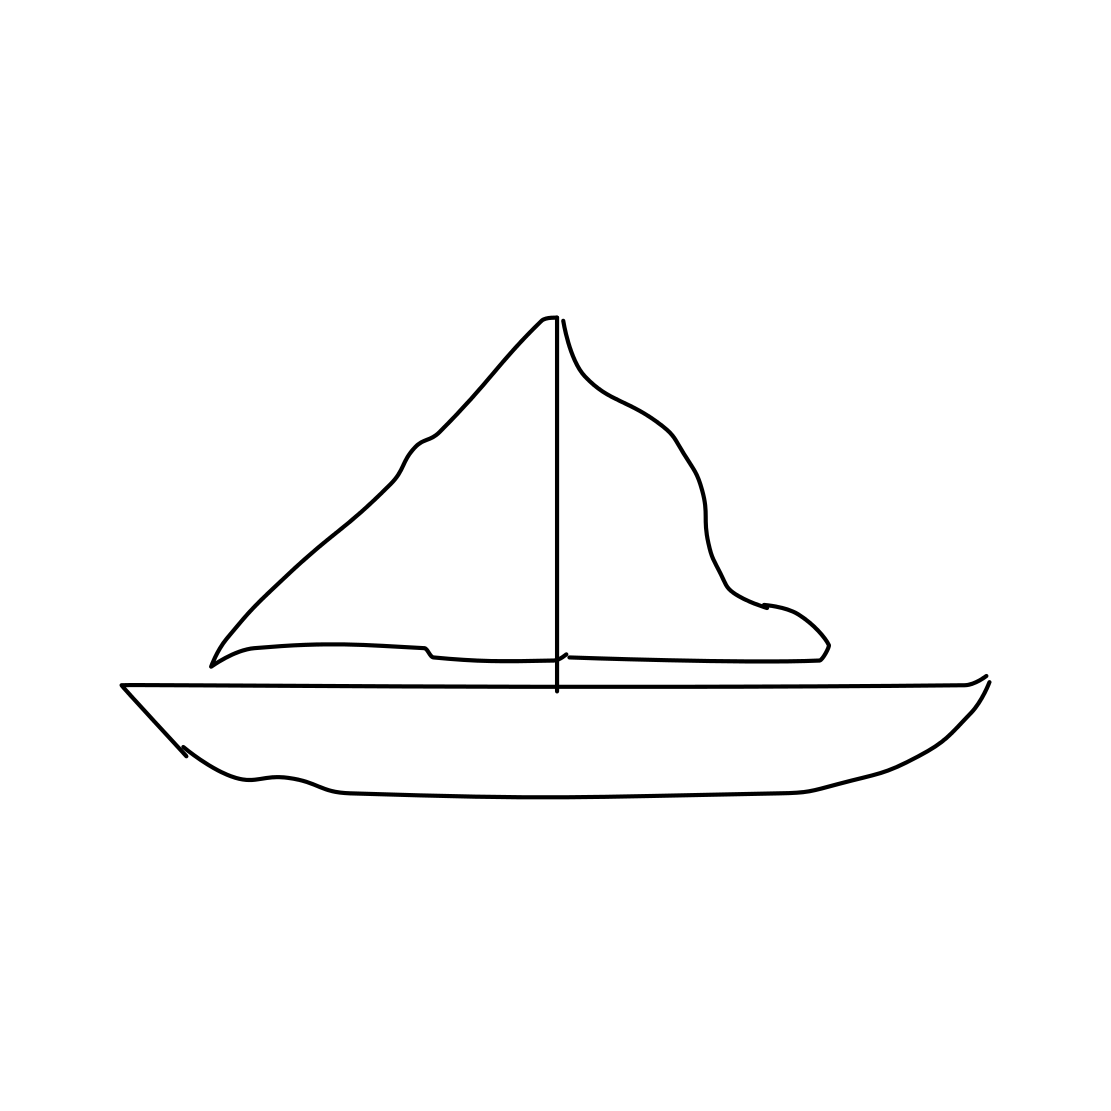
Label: sailboat